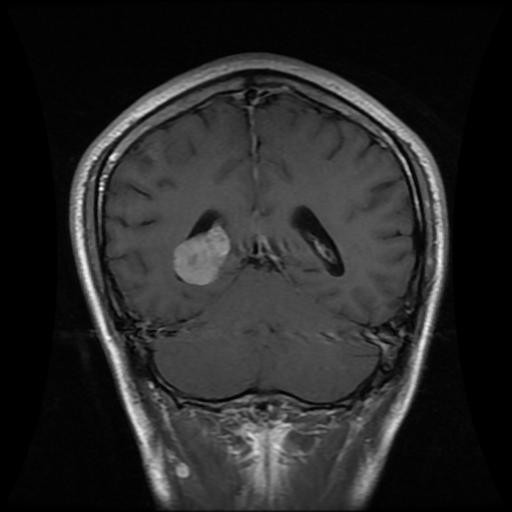
Label: meningioma